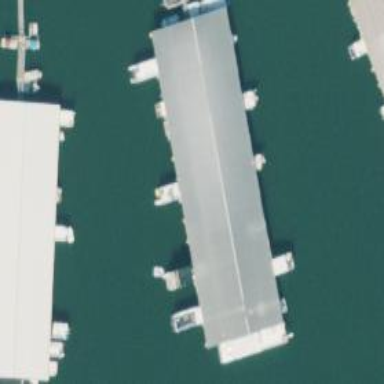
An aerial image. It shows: Building used for boat storage.